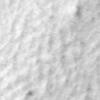
Label: no_change